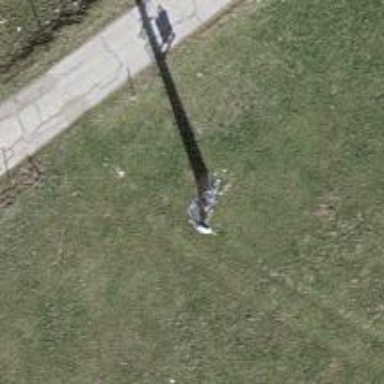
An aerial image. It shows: Distribution transformer on power pole.